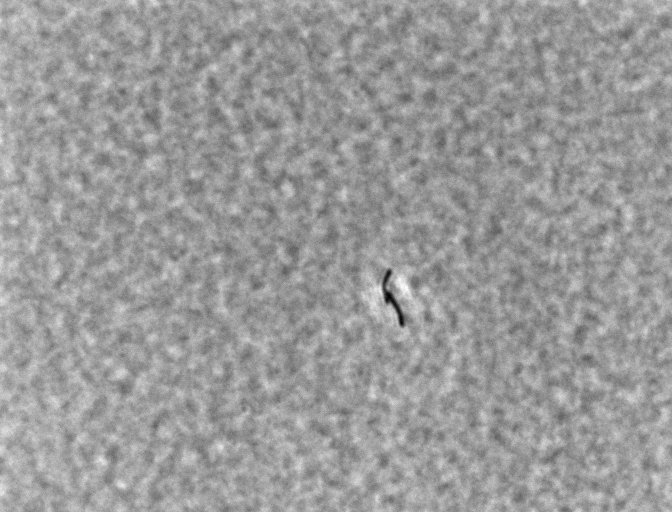
Phase contrast microscopy, 60x objective, 3 h incubation